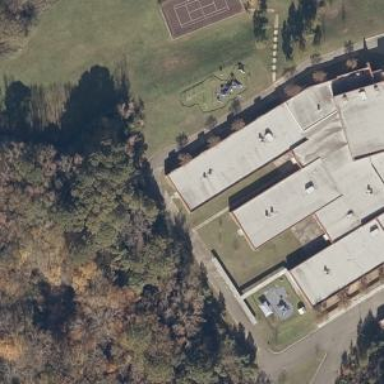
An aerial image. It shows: School building.